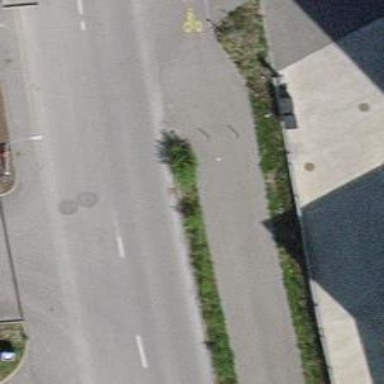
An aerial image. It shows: Bollard barrier.